Question: I have a list with String frequencies:

I tried the excel function 'FREQUENCIES()'. However this function requires a 'bin'.
My goal is to get a frequency table of the city names.
I really appreciate your answer!
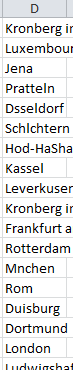
Answer: A quick way to get the answers is with a Pivot Table. First, insert a column above your list and enter something like "City" in D1. Select the whole column list, start a pivot table and drag the "City" field into the rows part of the pivot table. Drag the same thing to the main area and then select "Count" as the aggregate function.